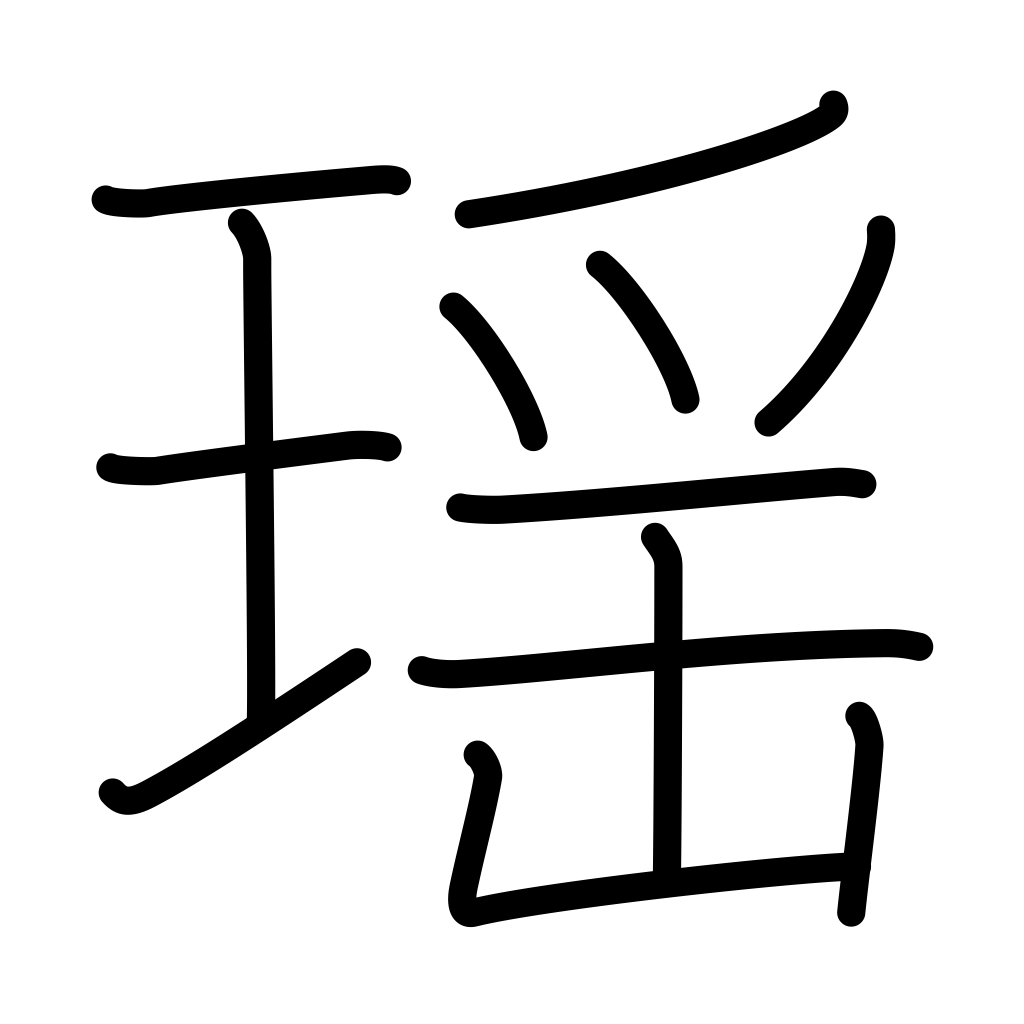
Meaning: beautiful as a jewel